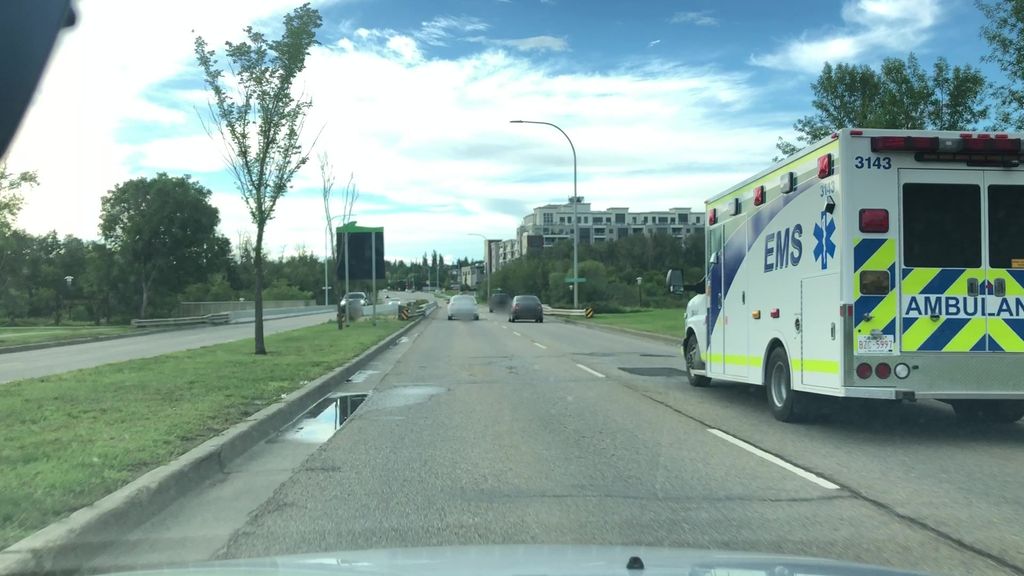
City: edmonton